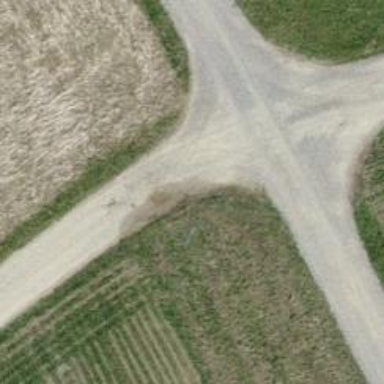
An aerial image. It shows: Gravel track with grade2 quality.